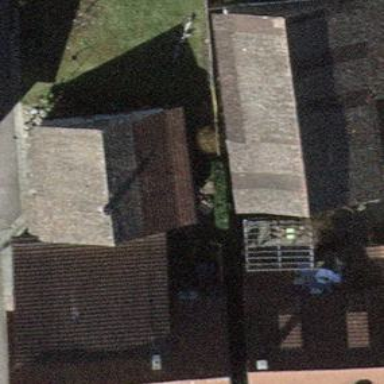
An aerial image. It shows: Shed building.